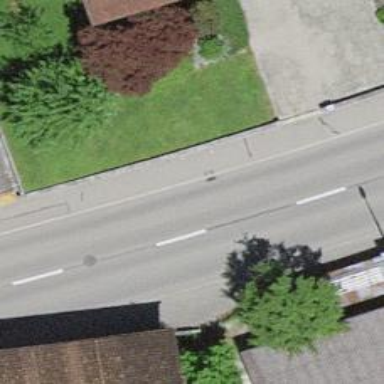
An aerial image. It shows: Secondary road with asphalt surface.